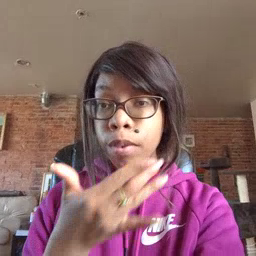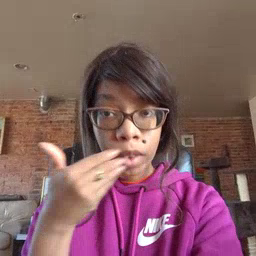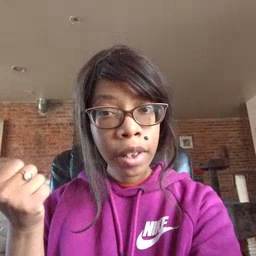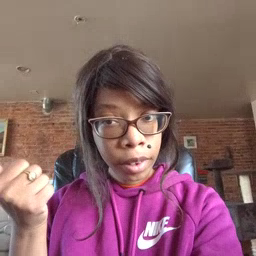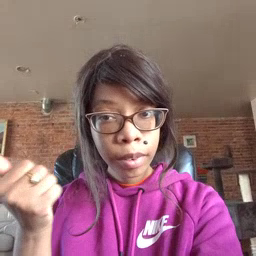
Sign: better